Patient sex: F
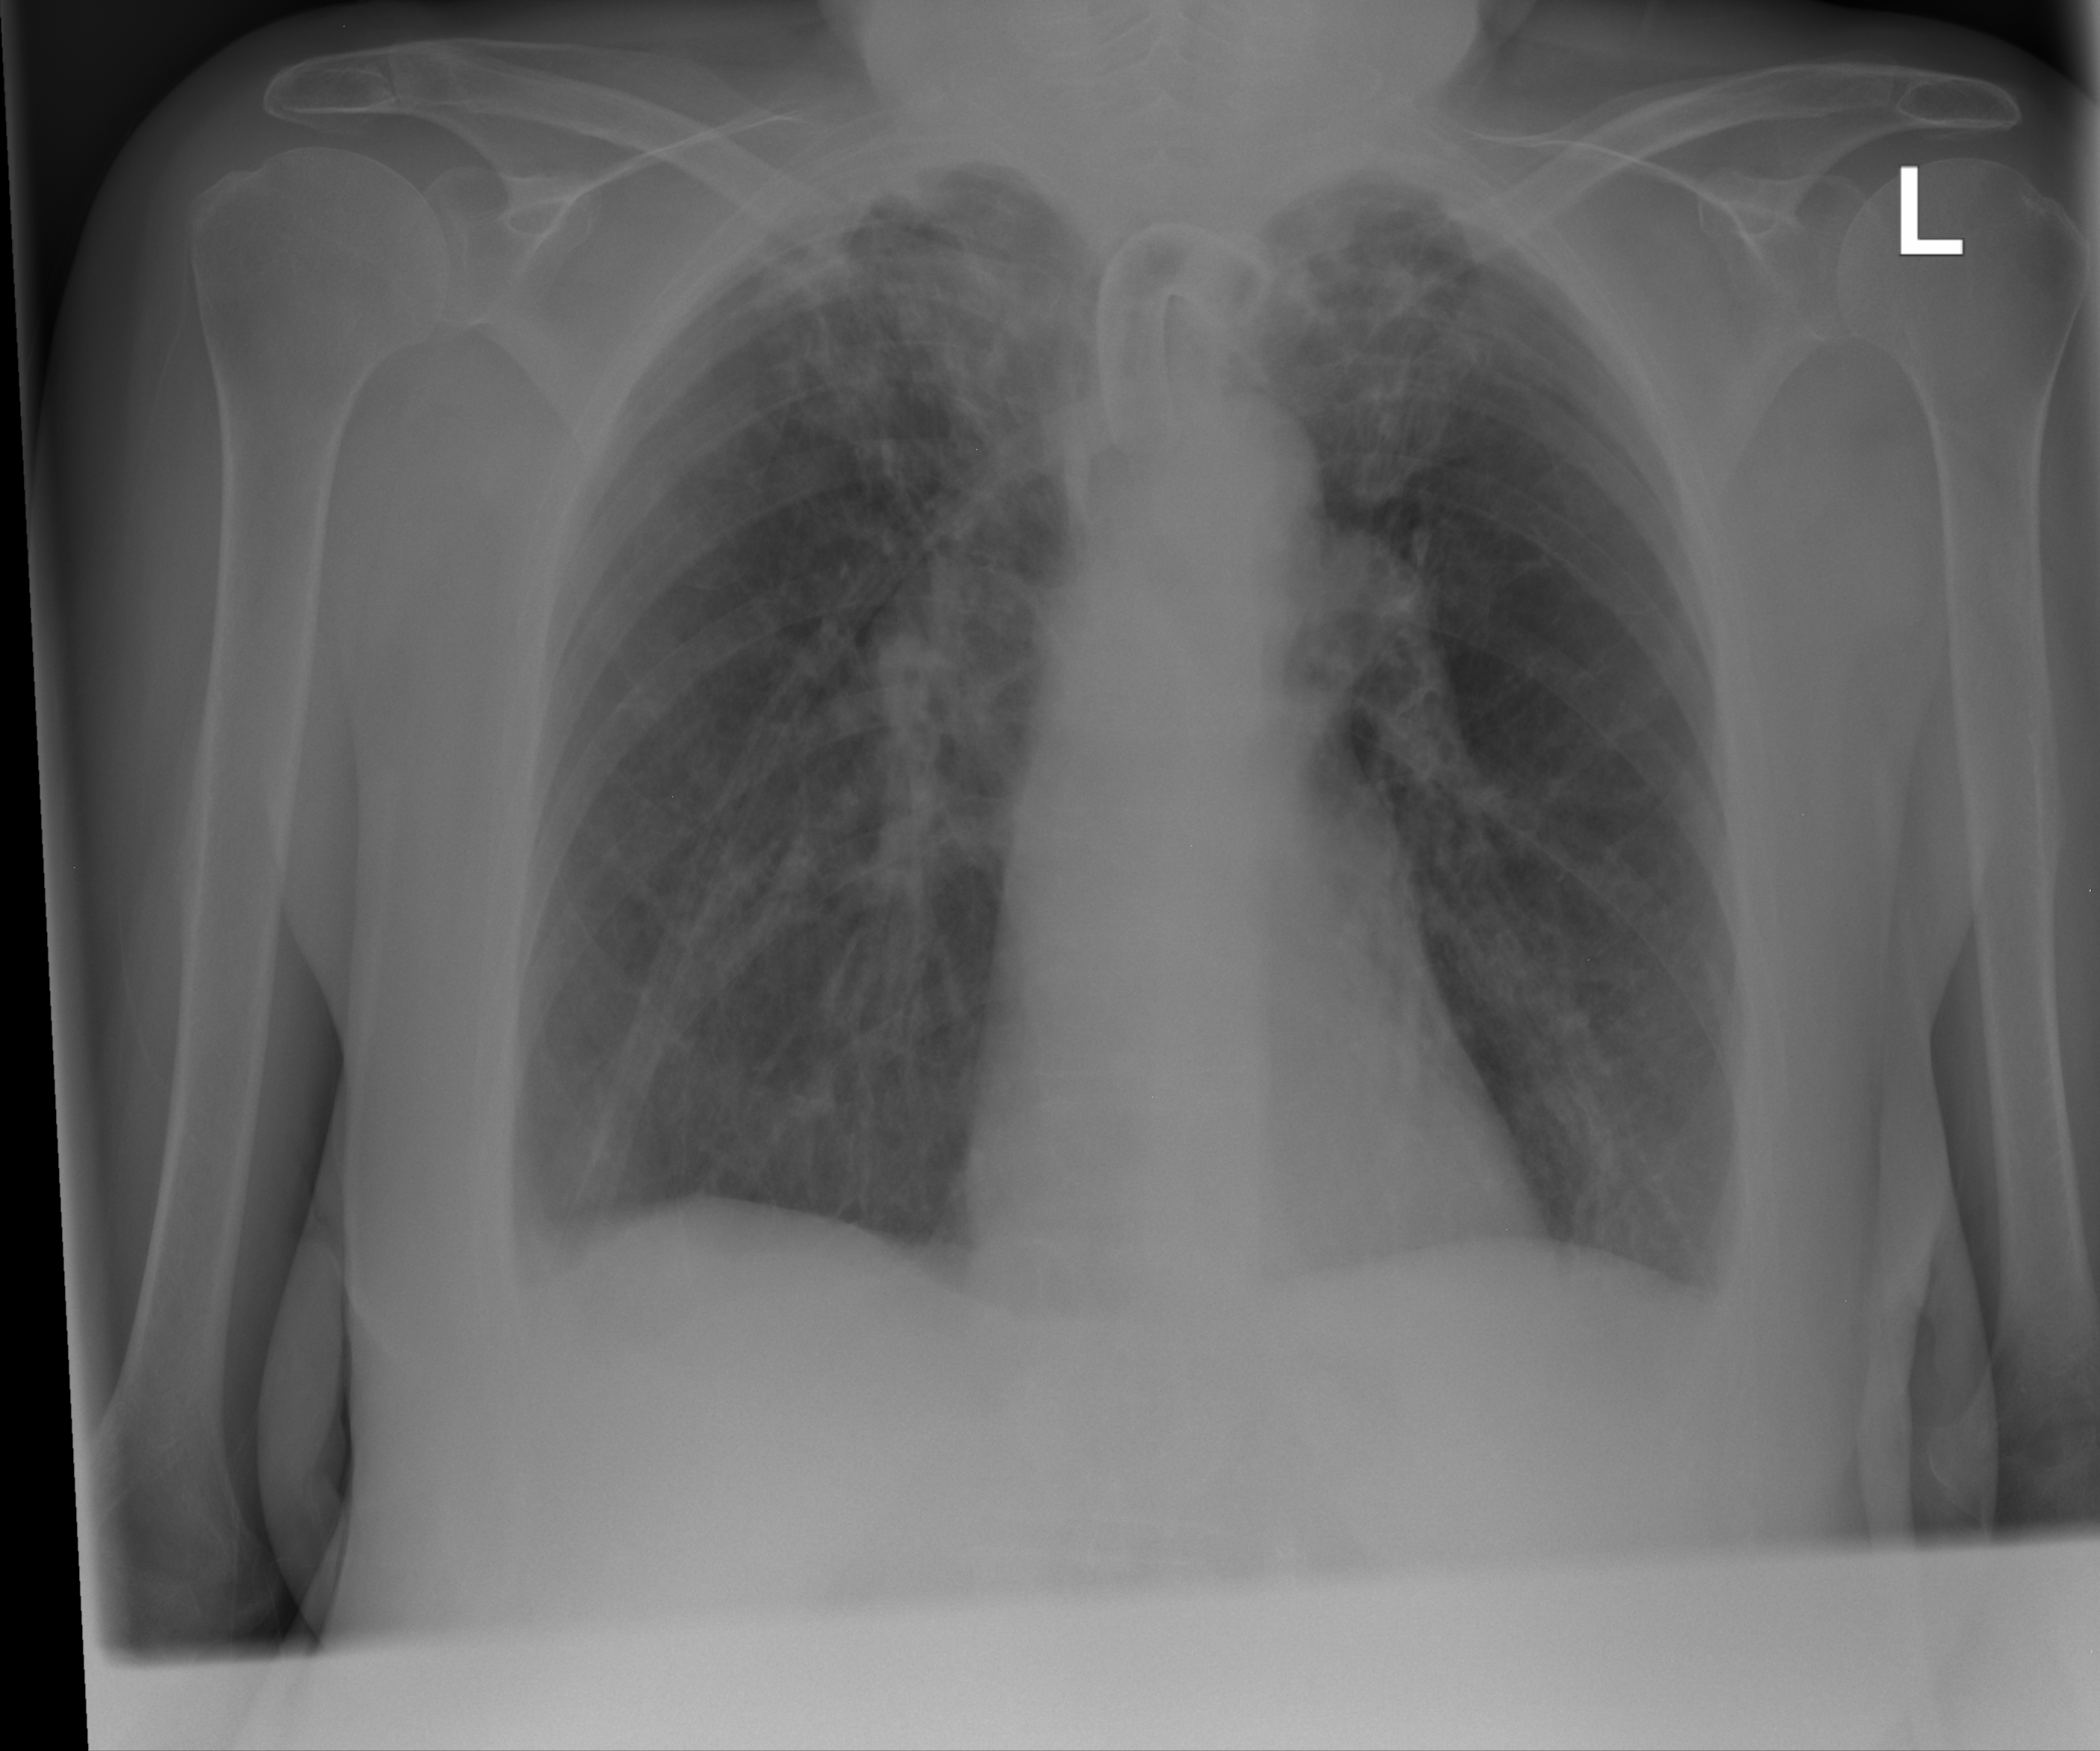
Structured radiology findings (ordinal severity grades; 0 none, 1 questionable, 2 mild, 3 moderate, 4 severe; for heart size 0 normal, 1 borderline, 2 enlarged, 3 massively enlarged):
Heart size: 0
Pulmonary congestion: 0
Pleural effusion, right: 2
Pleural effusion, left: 1
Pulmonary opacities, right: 0
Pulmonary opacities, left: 0
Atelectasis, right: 2
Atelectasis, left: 2